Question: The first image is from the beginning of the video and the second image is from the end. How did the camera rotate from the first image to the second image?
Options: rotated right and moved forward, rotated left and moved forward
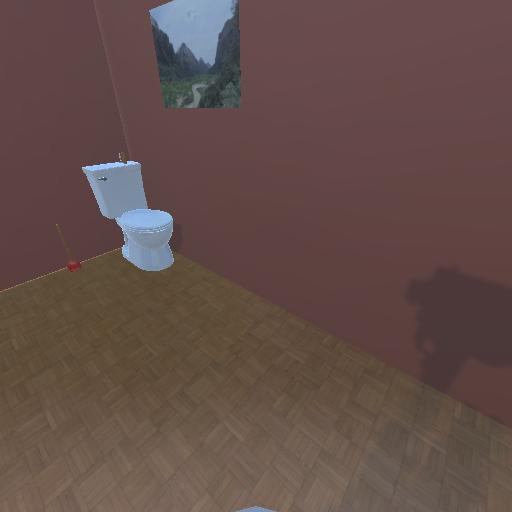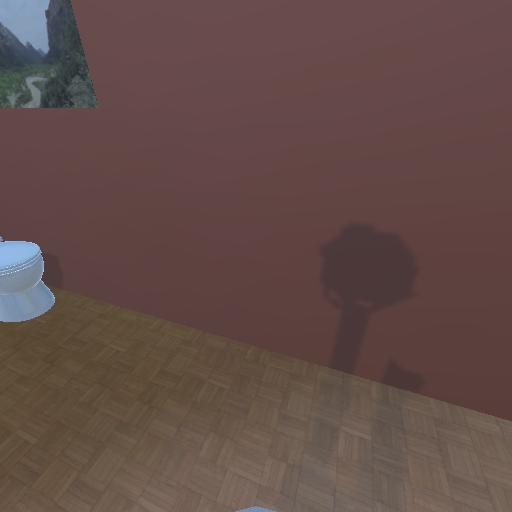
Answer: rotated right and moved forward